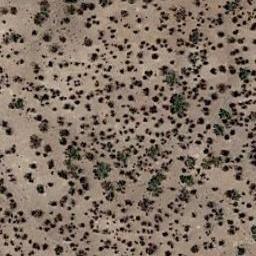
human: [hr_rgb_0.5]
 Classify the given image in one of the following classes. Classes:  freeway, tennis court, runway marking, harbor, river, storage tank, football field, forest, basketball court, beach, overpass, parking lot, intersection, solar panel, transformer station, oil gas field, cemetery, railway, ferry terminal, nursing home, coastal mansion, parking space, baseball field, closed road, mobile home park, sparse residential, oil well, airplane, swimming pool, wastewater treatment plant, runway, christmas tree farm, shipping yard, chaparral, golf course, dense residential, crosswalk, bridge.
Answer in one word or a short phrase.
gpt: chaparral